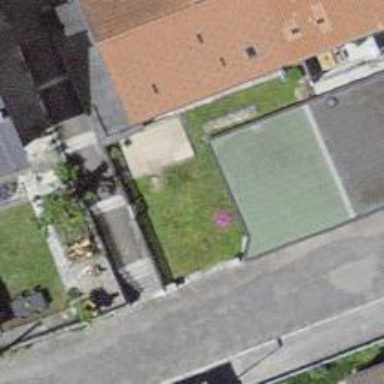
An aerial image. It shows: Garage with flat roof.